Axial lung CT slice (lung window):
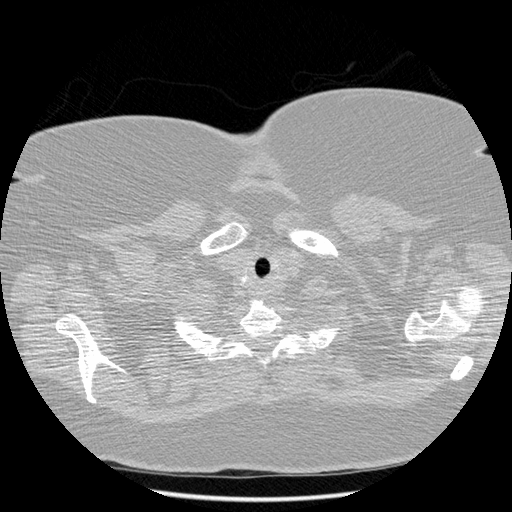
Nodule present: no